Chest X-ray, AP view. Patient: 49 years old, sex M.
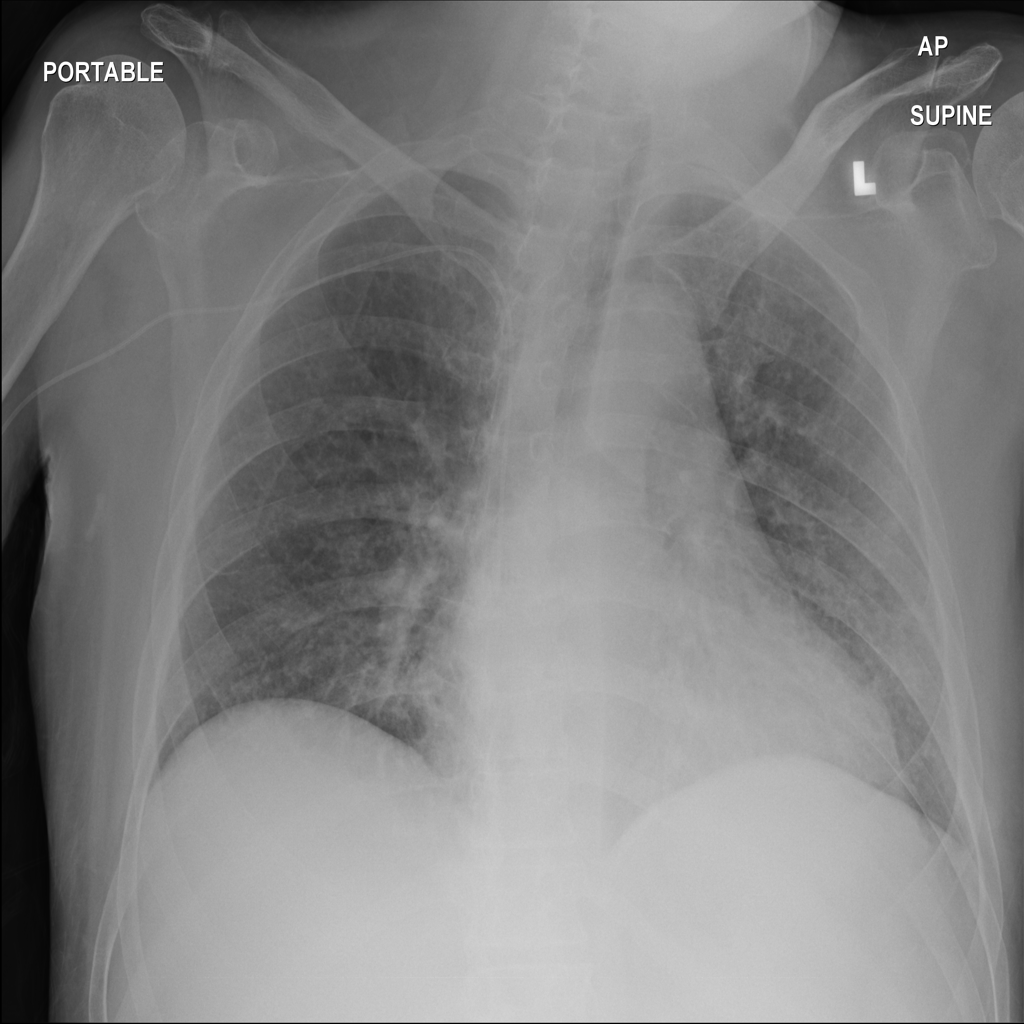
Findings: Infiltration